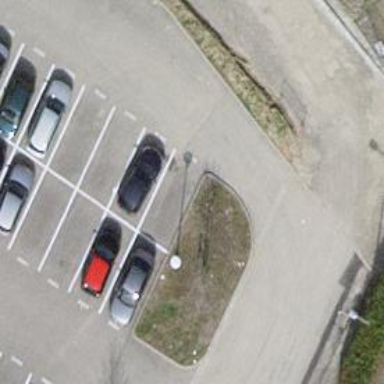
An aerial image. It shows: Parking aisle designated as service road.